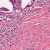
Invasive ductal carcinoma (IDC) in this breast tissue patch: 0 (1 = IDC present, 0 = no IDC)